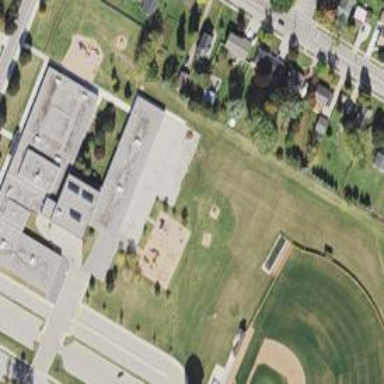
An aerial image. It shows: School.